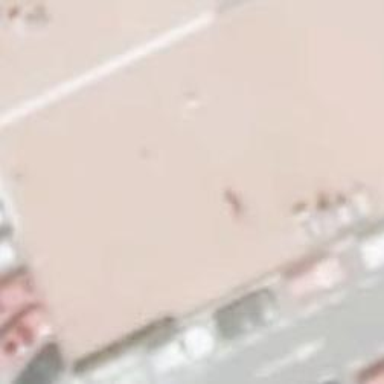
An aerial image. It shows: Restaurant.